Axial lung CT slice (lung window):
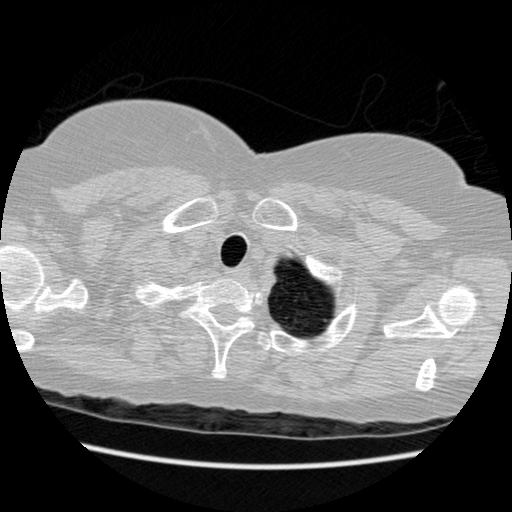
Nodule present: no